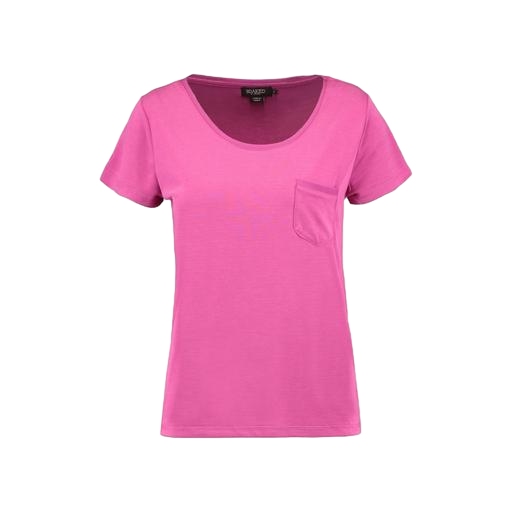
pink scoop neck sleep tee, pink pocket tee, pink boyfriend t-shirt, white background